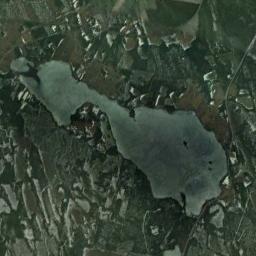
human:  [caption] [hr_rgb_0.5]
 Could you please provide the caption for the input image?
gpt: The lake is surrounded by some green areas and the water is sage green .

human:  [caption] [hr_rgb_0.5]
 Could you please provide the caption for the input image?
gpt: The lake in the picture is in the desert .

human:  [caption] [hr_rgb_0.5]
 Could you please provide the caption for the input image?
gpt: There are many trees around the lake .

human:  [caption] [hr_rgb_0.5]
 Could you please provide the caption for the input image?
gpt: There is an irregular blue lake on the green and yellow-brown fields, Which are covered with white ice and snow .

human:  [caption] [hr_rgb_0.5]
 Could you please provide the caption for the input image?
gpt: There are green land around the lakes .